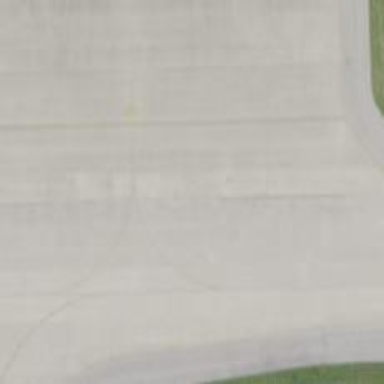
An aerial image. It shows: View of taxiway at the airport.